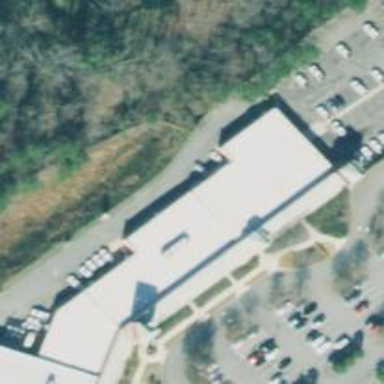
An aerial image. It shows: Government office.